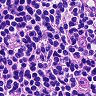
Metastatic tissue present: no